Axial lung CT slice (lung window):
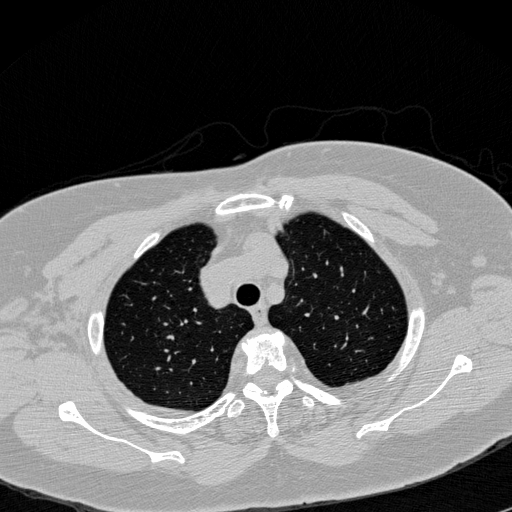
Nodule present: no